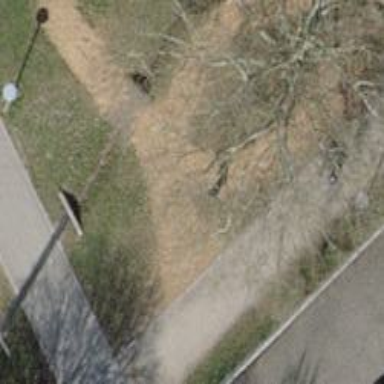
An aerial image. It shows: Footway with surface made of woodchips.